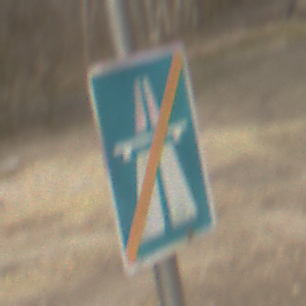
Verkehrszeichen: EndeAutbahn
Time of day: MorningAfternoon
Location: Outdoor (Nature)
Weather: PartlyCloudy
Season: Winter
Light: Natural